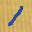
Label: 1